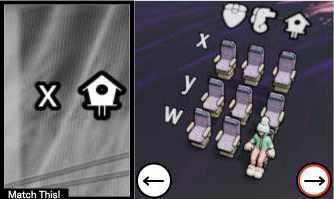
Task: seats
Answer: no